Question: Im using bootstrap grid and I want to achieve a responsive layout like is in the image below:

That is, the first layout is for md, lg and xl devices, where there is a image at the left and then some information at right. And this div with informations at right should have the same height of the image.
Then in smaller devices I want to get the layout adapted to the image below, where the image is above and the informations below.
But its not working properly:
- The details div appears at right but i want that this details div occupies the full height of the image and the content occupies also the full height, so im using display: flex; flex-direction: column; justify-content: space-between; but the content is not occupying the full height- The other issue is that in extra small and small devices I want to get the image above the details div, but Im getting always the same layout in all devices.
Do you know how to fix this issues properly?
working example with the 2 issues: <URL>
html:
'''
<div class="container py-md-5">
<div class="row">
<div class="col col-md-10 px-0">
<img style="width: 100%; height: auto" src="http://via.placeholder.com/1000x400"/>
</div>
<div class="col col-md-2 px-0" style="border:1px solid gray;">
<div class="details-title">
<span class="font-size-sm font-weight-semi-bold">Info</span>
<h1 class="h5 mb-0 title">Title</h1>
<a href="" class="btn btn-primary btn-block link">Link</a>
</div>
</div>
</div>
</div>
'''
css:
'''
.details-title{
display: flex;
flex-direction: column;
justify-content: space-between;
border: 1px solid gray;
padding: 1rem 1rem 1rem 1rem;
.title{
margin-top: 1rem;
}
.link{
margin-top: 1rem;
}
}
'''
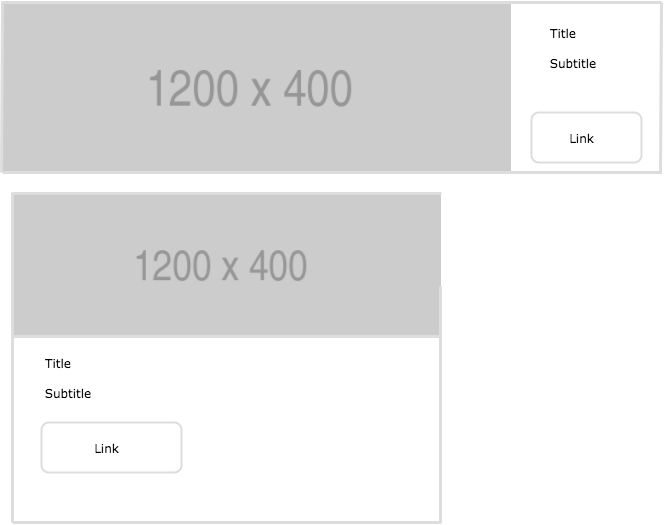
Answer: You need to define your class for small screen which takes full grid i.e 'col-sm-12' like this
'''
<link href="https://maxcdn.bootstrapcdn.com/bootstrap/4.0.0-beta.3/css/bootstrap.min.css" rel="stylesheet"/>
<div class="container py-md-5">
<div class="row">
<div class="col-md-10 col-sm-12 px-0">
<img style="width: 100%; height: auto" src="http://via.placeholder.com/1000x400"/>
</div>
<div class="col-md-2 col-sm-12 px-0" style="border:1px solid gray;">
<div class="details-title">
<span class="font-size-sm font-weight-semi-bold">Info</span>
<h1 class="h5 mb-0 title">Title</h1>
<a href="" class="btn btn-primary btn-block link">Link</a>
</div>
</div>
</div>
</div>
'''